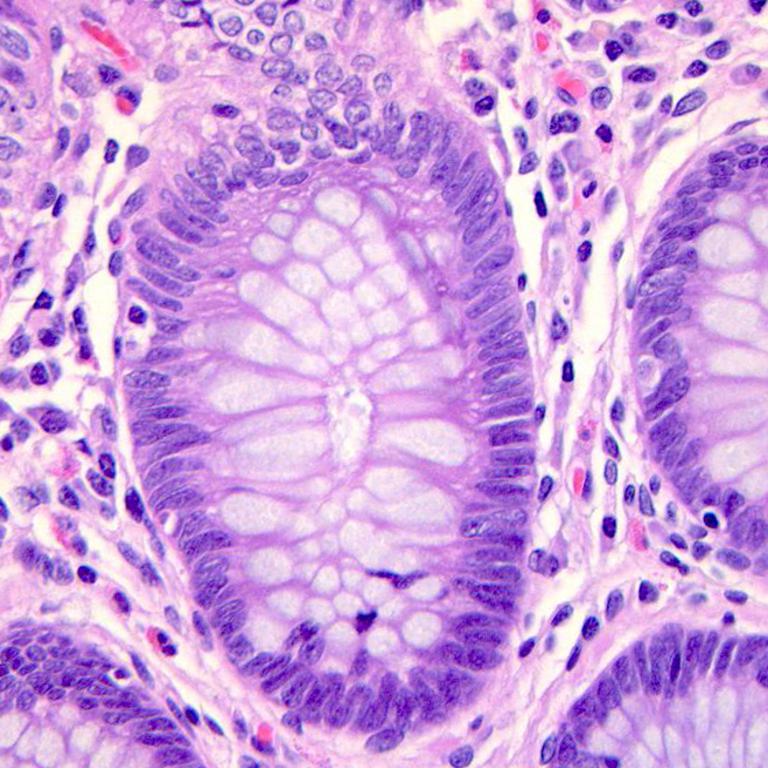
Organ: colon
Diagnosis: benign